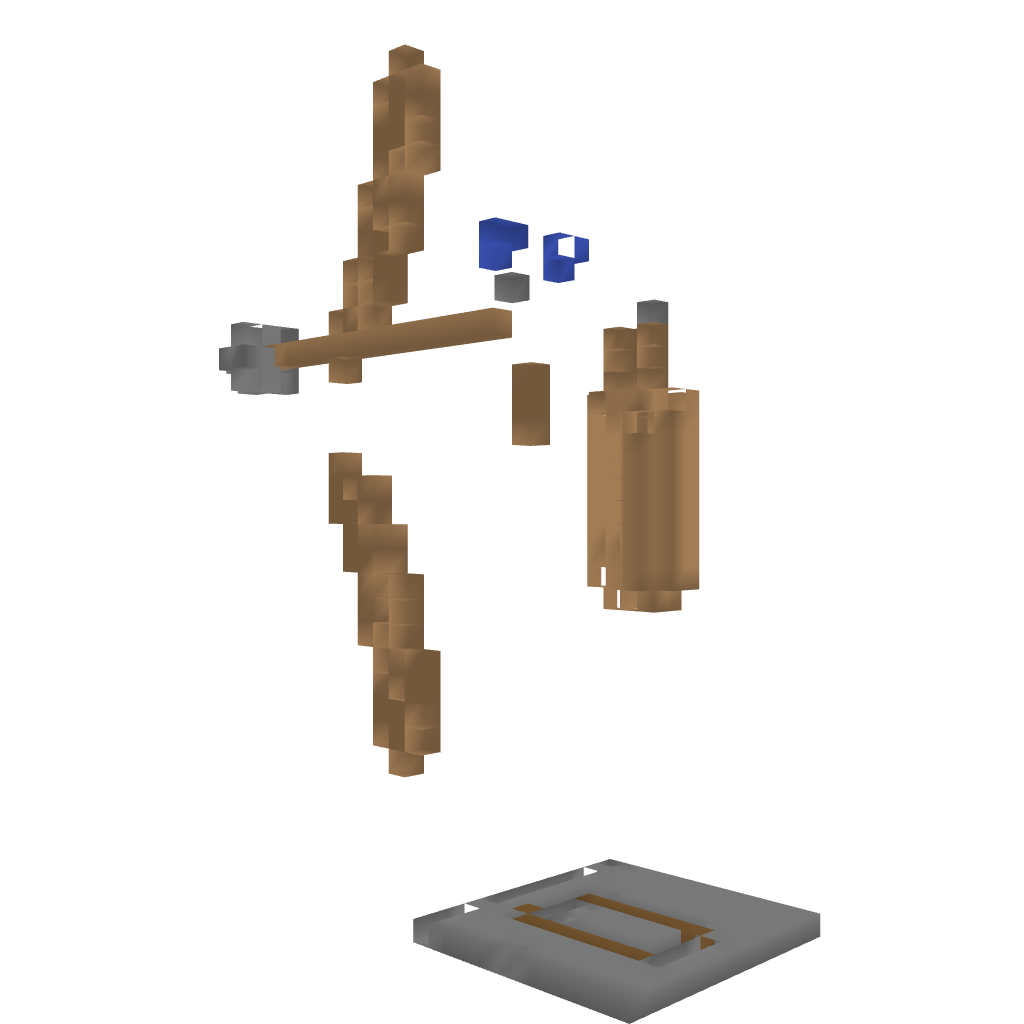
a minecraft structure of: Statue of Artemis bad low quality